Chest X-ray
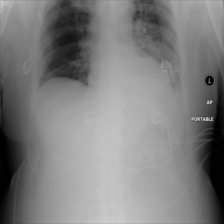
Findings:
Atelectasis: negative
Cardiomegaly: negative
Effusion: positive
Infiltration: negative
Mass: negative
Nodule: negative
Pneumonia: negative
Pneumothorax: negative
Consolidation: negative
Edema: negative
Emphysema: negative
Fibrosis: negative
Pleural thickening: negative
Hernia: negative